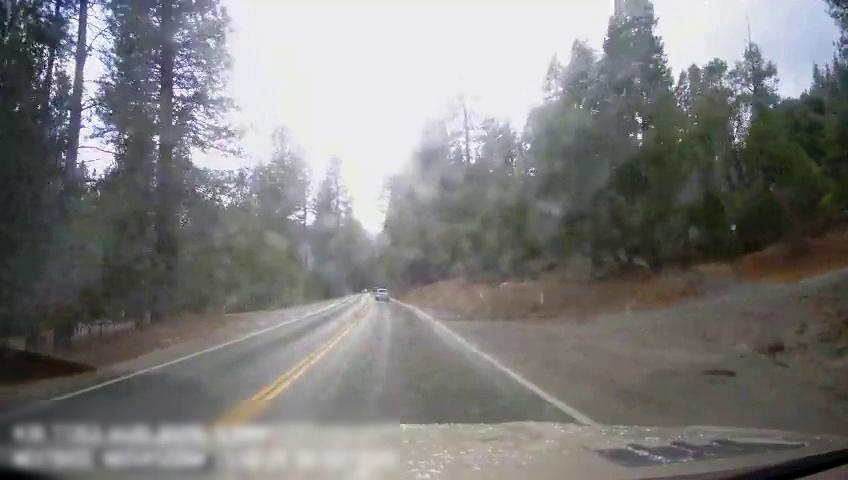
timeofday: Day
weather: Sunny
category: Drivable Space
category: Vehicles | SUV
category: Lanes | Current Lane
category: Lanes | Current Lane
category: Lanes | Opposite Lane
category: Lanes | Opposite Lane